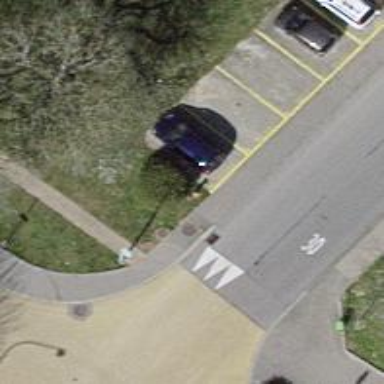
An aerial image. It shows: Parking area with surface.